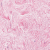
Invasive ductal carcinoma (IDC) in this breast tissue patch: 0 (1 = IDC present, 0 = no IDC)